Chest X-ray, AP view. Patient: 48 years old, sex F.
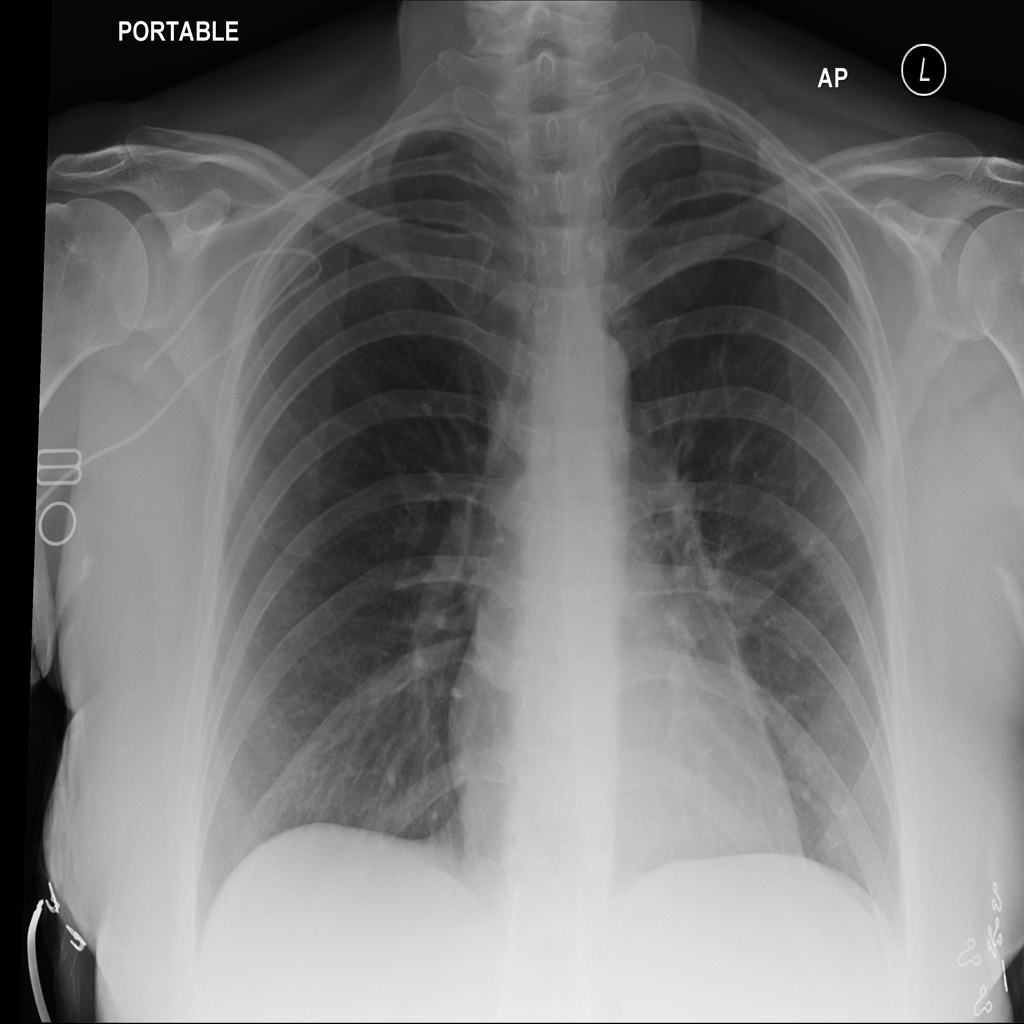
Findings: No Finding